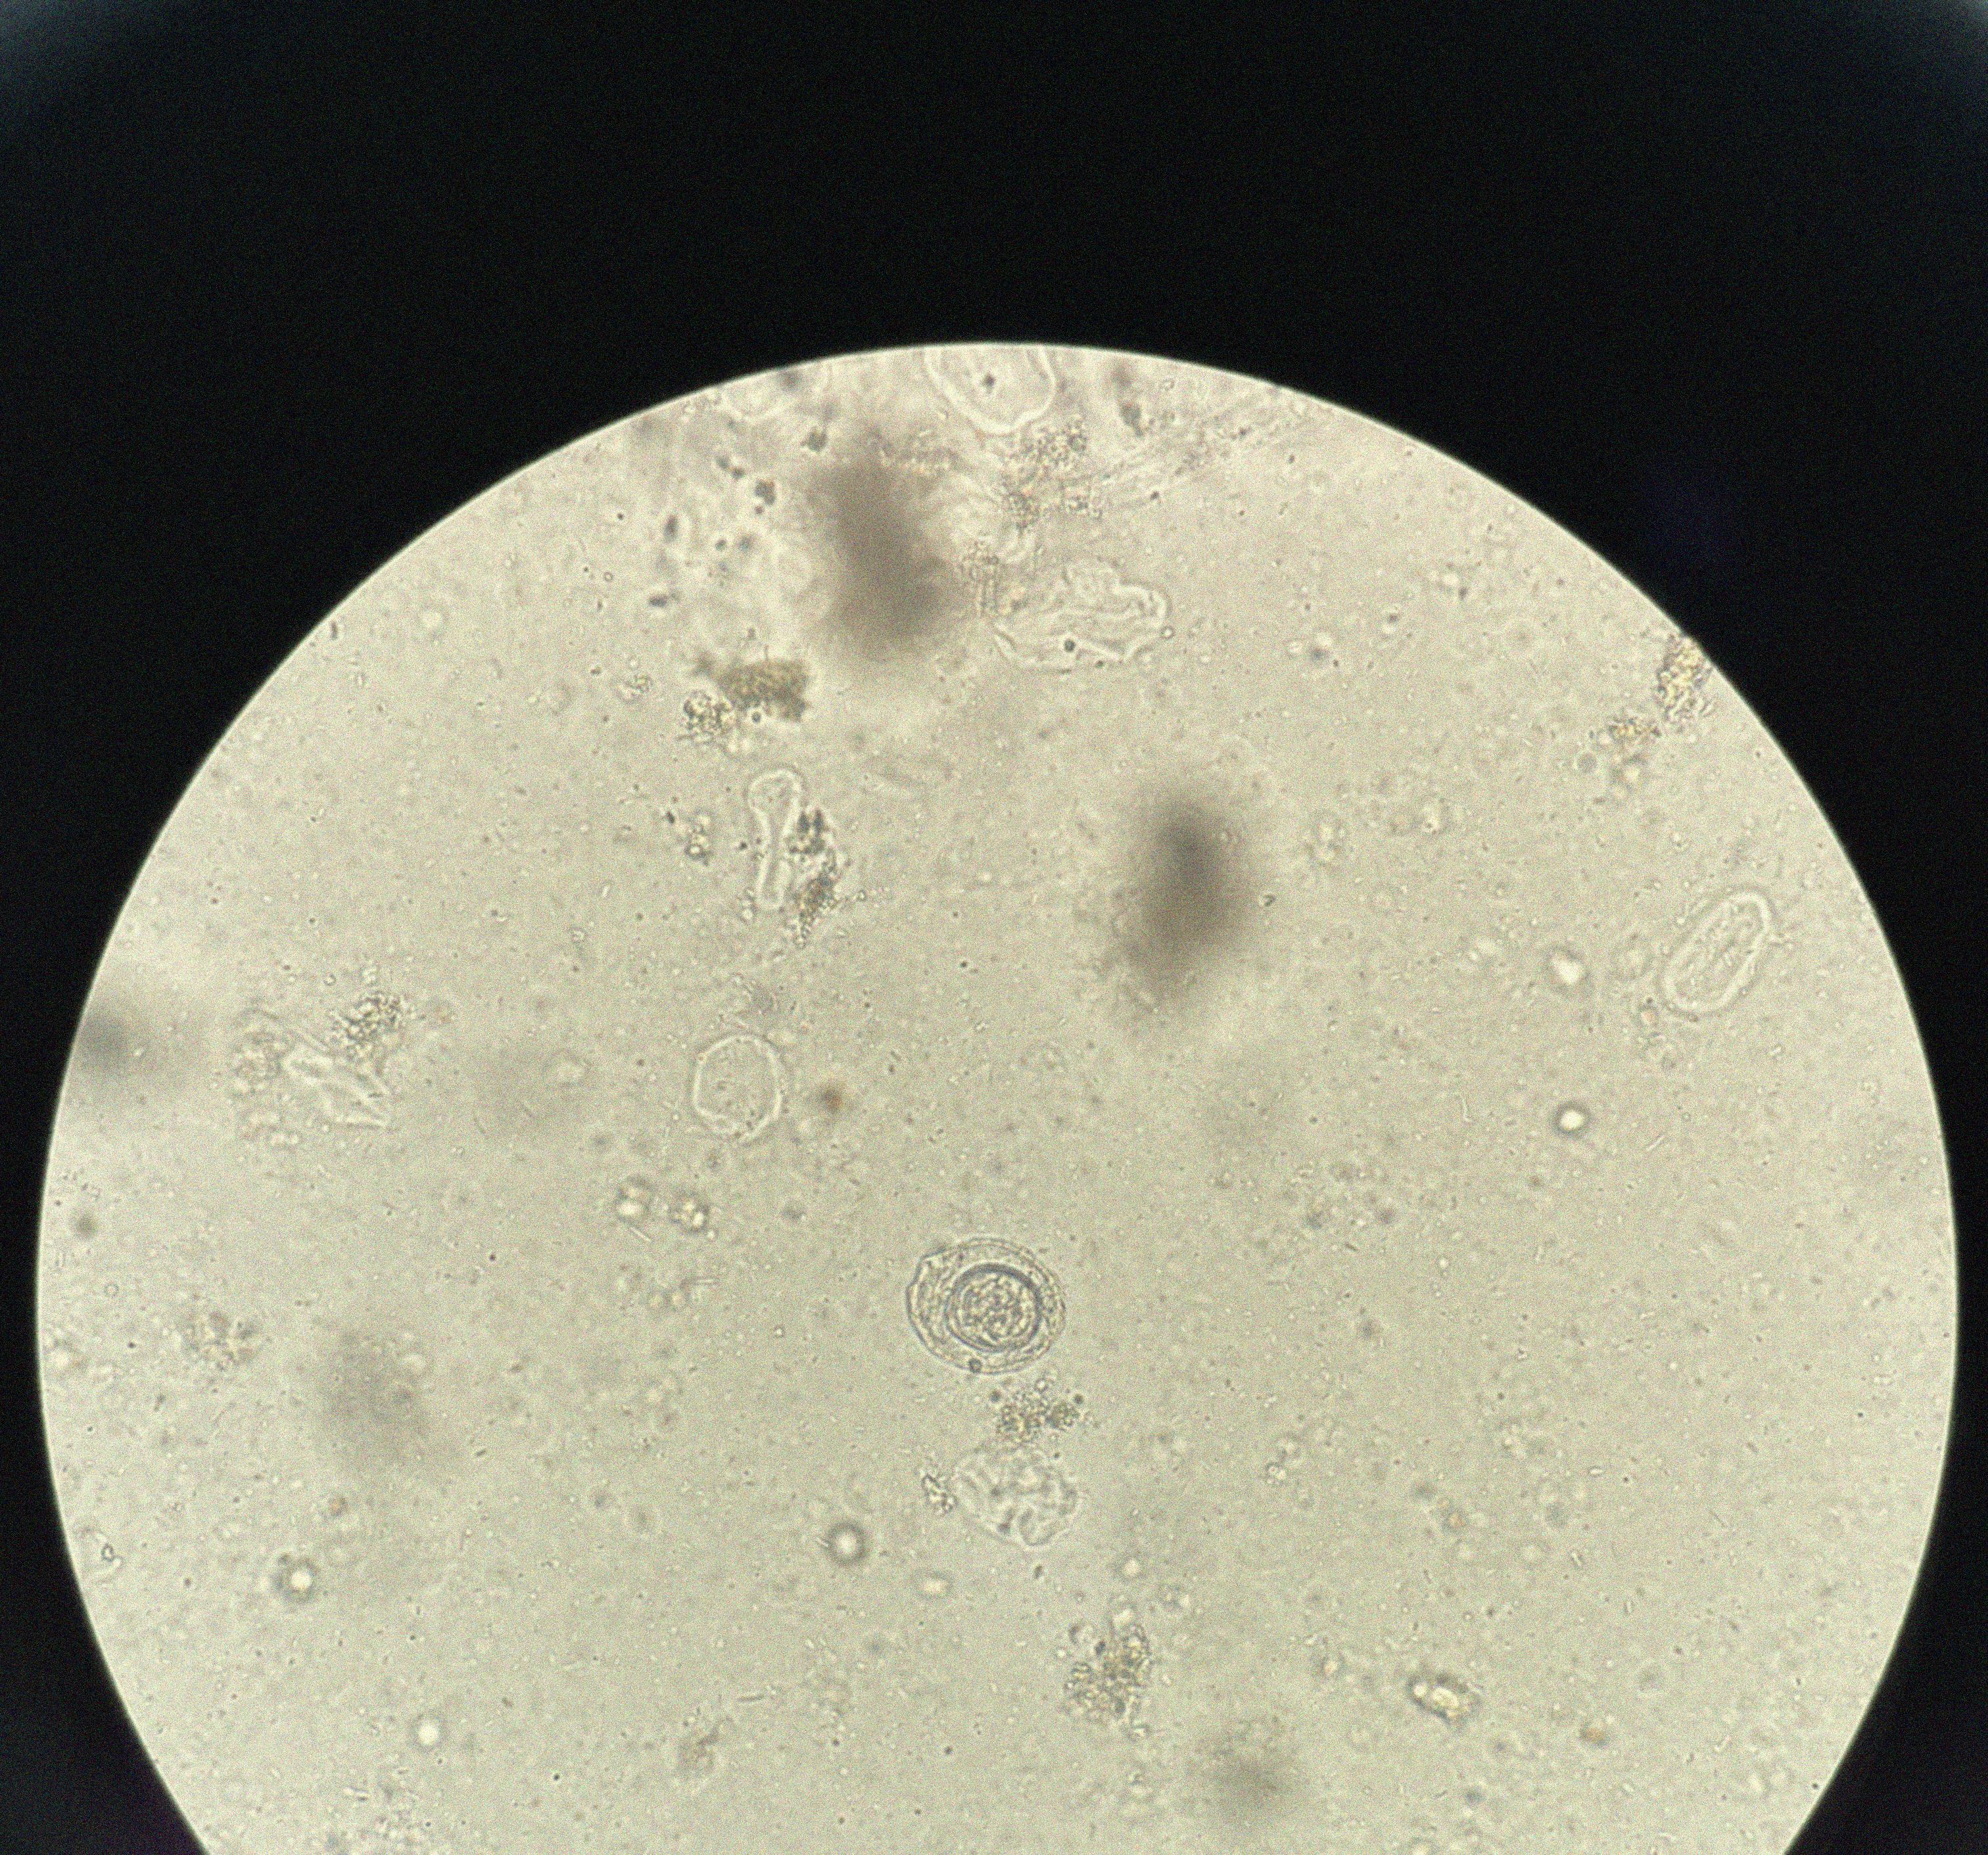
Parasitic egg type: Hymenolepis nana